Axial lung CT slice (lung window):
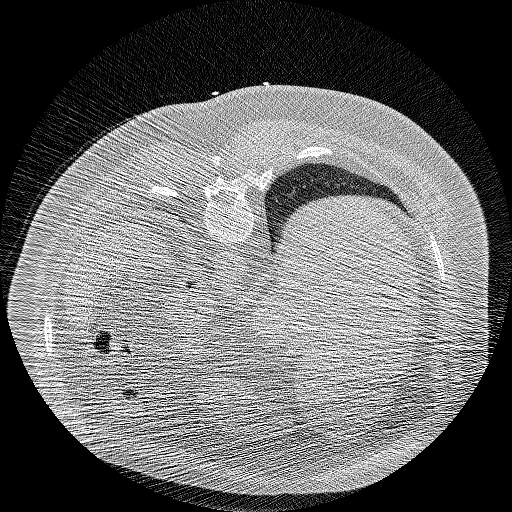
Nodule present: no